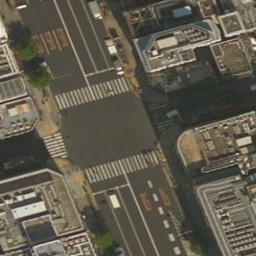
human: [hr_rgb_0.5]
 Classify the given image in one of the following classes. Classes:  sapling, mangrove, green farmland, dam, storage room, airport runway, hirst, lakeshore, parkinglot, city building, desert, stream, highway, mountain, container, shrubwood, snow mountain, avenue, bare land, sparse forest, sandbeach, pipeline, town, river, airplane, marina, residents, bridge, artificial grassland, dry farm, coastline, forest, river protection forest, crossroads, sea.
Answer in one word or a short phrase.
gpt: crossroads